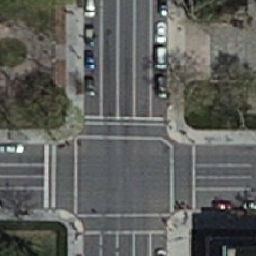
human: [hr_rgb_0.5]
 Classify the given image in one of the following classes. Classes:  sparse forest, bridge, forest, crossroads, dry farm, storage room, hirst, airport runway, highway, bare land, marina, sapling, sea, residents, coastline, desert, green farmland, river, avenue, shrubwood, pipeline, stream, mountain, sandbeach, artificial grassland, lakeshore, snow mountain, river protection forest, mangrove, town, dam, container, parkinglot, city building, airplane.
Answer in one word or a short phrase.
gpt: crossroads